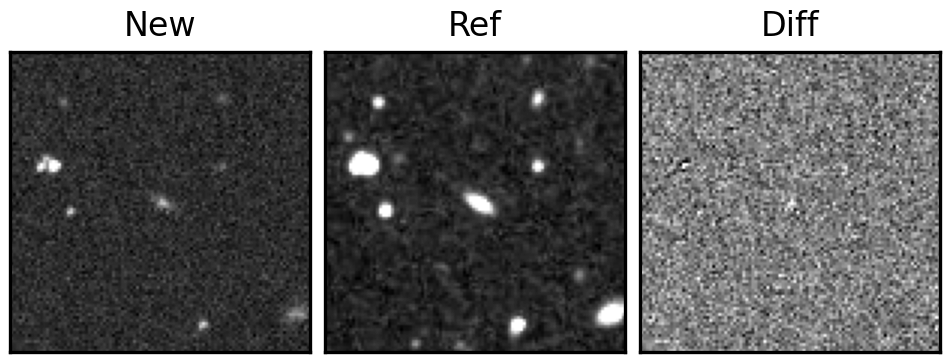
Label: real